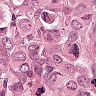
Metastatic tissue present: yes